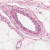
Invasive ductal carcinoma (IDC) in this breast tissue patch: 0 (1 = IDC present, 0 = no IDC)